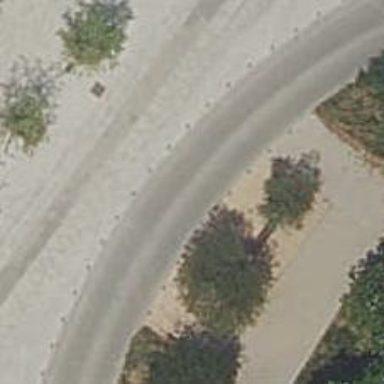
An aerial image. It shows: Residential road.